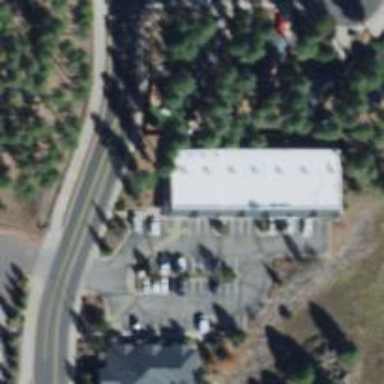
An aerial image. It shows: Ambulance station for emergencies.